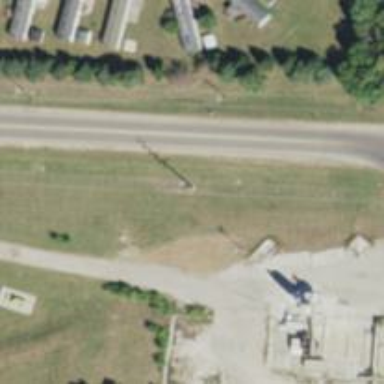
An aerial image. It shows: Power pole.